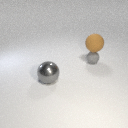
large brown rubber sphere above small gray rubber sphere